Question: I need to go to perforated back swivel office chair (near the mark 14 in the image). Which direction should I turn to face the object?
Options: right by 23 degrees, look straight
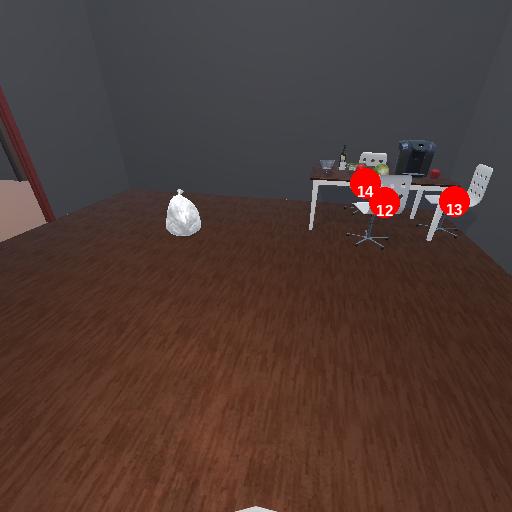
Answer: right by 23 degrees